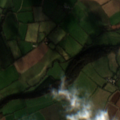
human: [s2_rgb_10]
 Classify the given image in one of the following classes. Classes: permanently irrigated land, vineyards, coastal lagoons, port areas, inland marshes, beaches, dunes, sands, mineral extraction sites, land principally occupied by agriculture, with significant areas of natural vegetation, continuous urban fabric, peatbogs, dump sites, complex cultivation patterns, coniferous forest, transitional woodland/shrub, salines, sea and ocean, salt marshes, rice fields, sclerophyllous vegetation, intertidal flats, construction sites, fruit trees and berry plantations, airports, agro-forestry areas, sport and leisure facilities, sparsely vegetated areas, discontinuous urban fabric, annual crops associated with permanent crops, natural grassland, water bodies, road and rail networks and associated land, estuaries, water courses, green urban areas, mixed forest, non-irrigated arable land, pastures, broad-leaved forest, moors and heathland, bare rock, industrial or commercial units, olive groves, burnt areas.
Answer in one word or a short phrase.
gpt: non-irrigated arable land, pastures